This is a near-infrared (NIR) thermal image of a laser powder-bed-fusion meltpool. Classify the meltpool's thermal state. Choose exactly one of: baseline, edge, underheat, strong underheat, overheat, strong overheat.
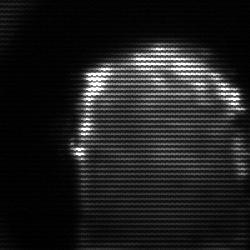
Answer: baseline